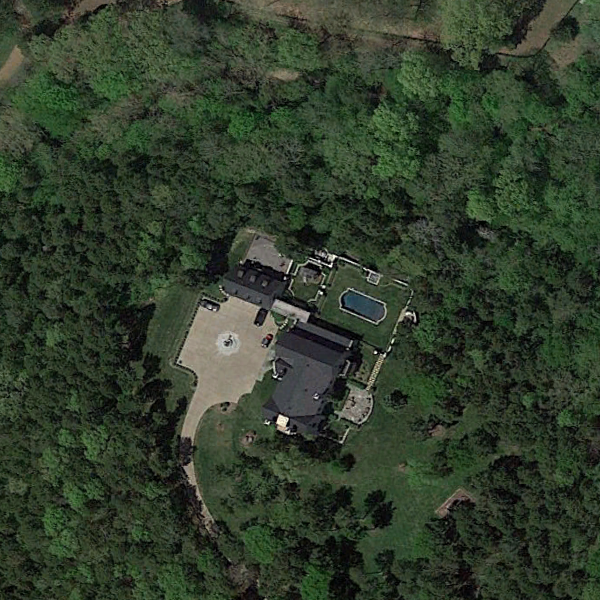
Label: SparseResidential